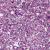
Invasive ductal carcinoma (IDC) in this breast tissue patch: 1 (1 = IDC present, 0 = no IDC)